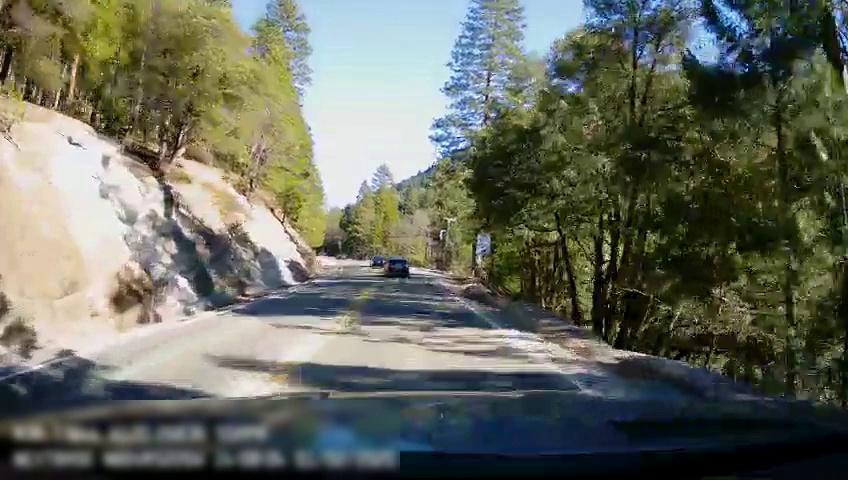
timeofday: Day
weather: Sunny
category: Drivable Space
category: Vehicles | Car
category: Vehicles | Car
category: Lanes | Opposite Lane
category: Lanes | Current Lane
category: Lanes | Current Lane
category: Traffic | Signs